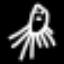
Label: square